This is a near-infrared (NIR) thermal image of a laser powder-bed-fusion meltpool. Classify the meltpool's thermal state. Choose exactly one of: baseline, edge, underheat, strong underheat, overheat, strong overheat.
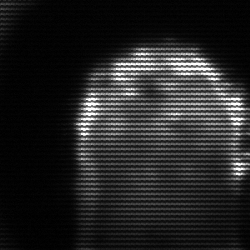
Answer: baseline